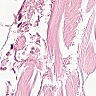
Metastatic tissue present: no